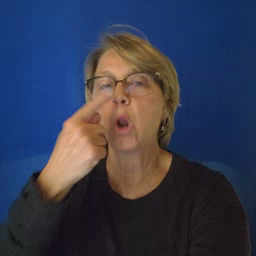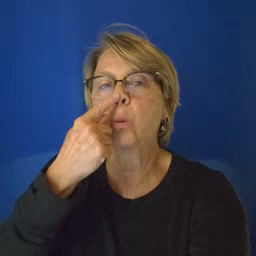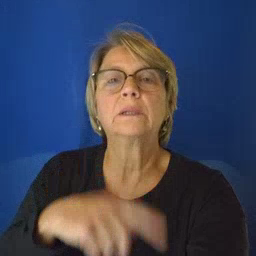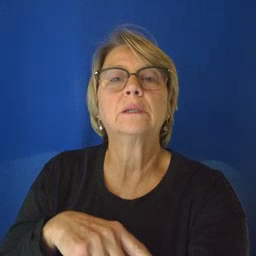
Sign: nose